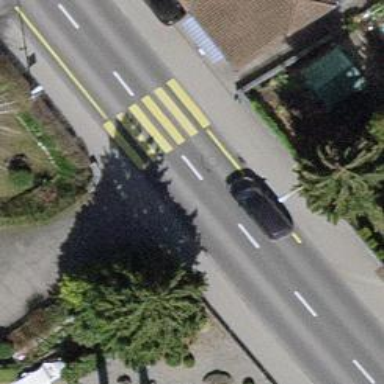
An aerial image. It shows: Uncontrolled zebra crossing on the road.